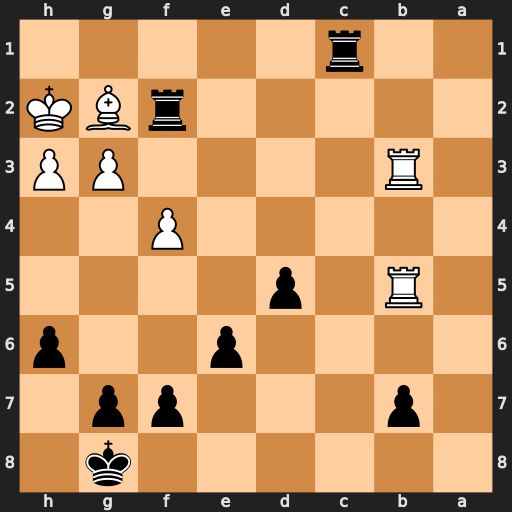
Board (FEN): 6k1/1p3pp1/4p2p/1R1p4/5P2/1R4PP/5rBK/2r5
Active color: b
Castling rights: -
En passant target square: -
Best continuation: Rcc2 Rb1 Rxg2+